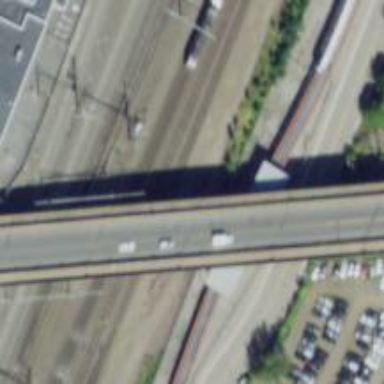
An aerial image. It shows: Monorail bridge over railway.